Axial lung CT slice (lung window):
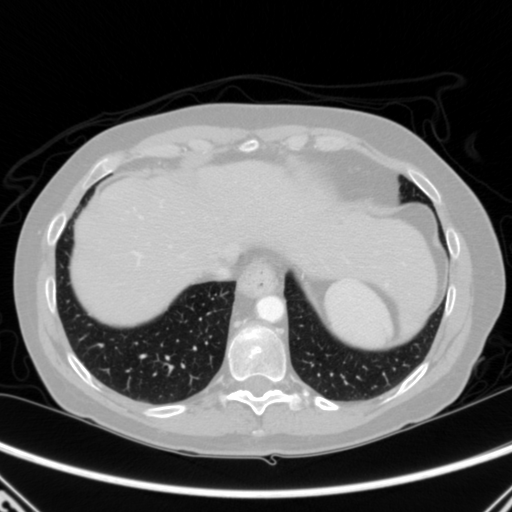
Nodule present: no